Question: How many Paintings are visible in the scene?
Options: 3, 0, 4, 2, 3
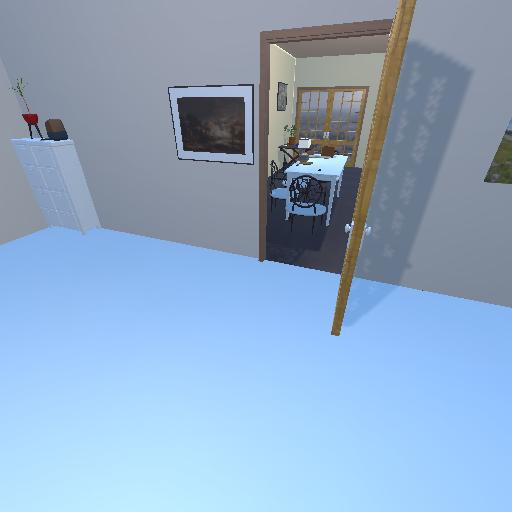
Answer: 3